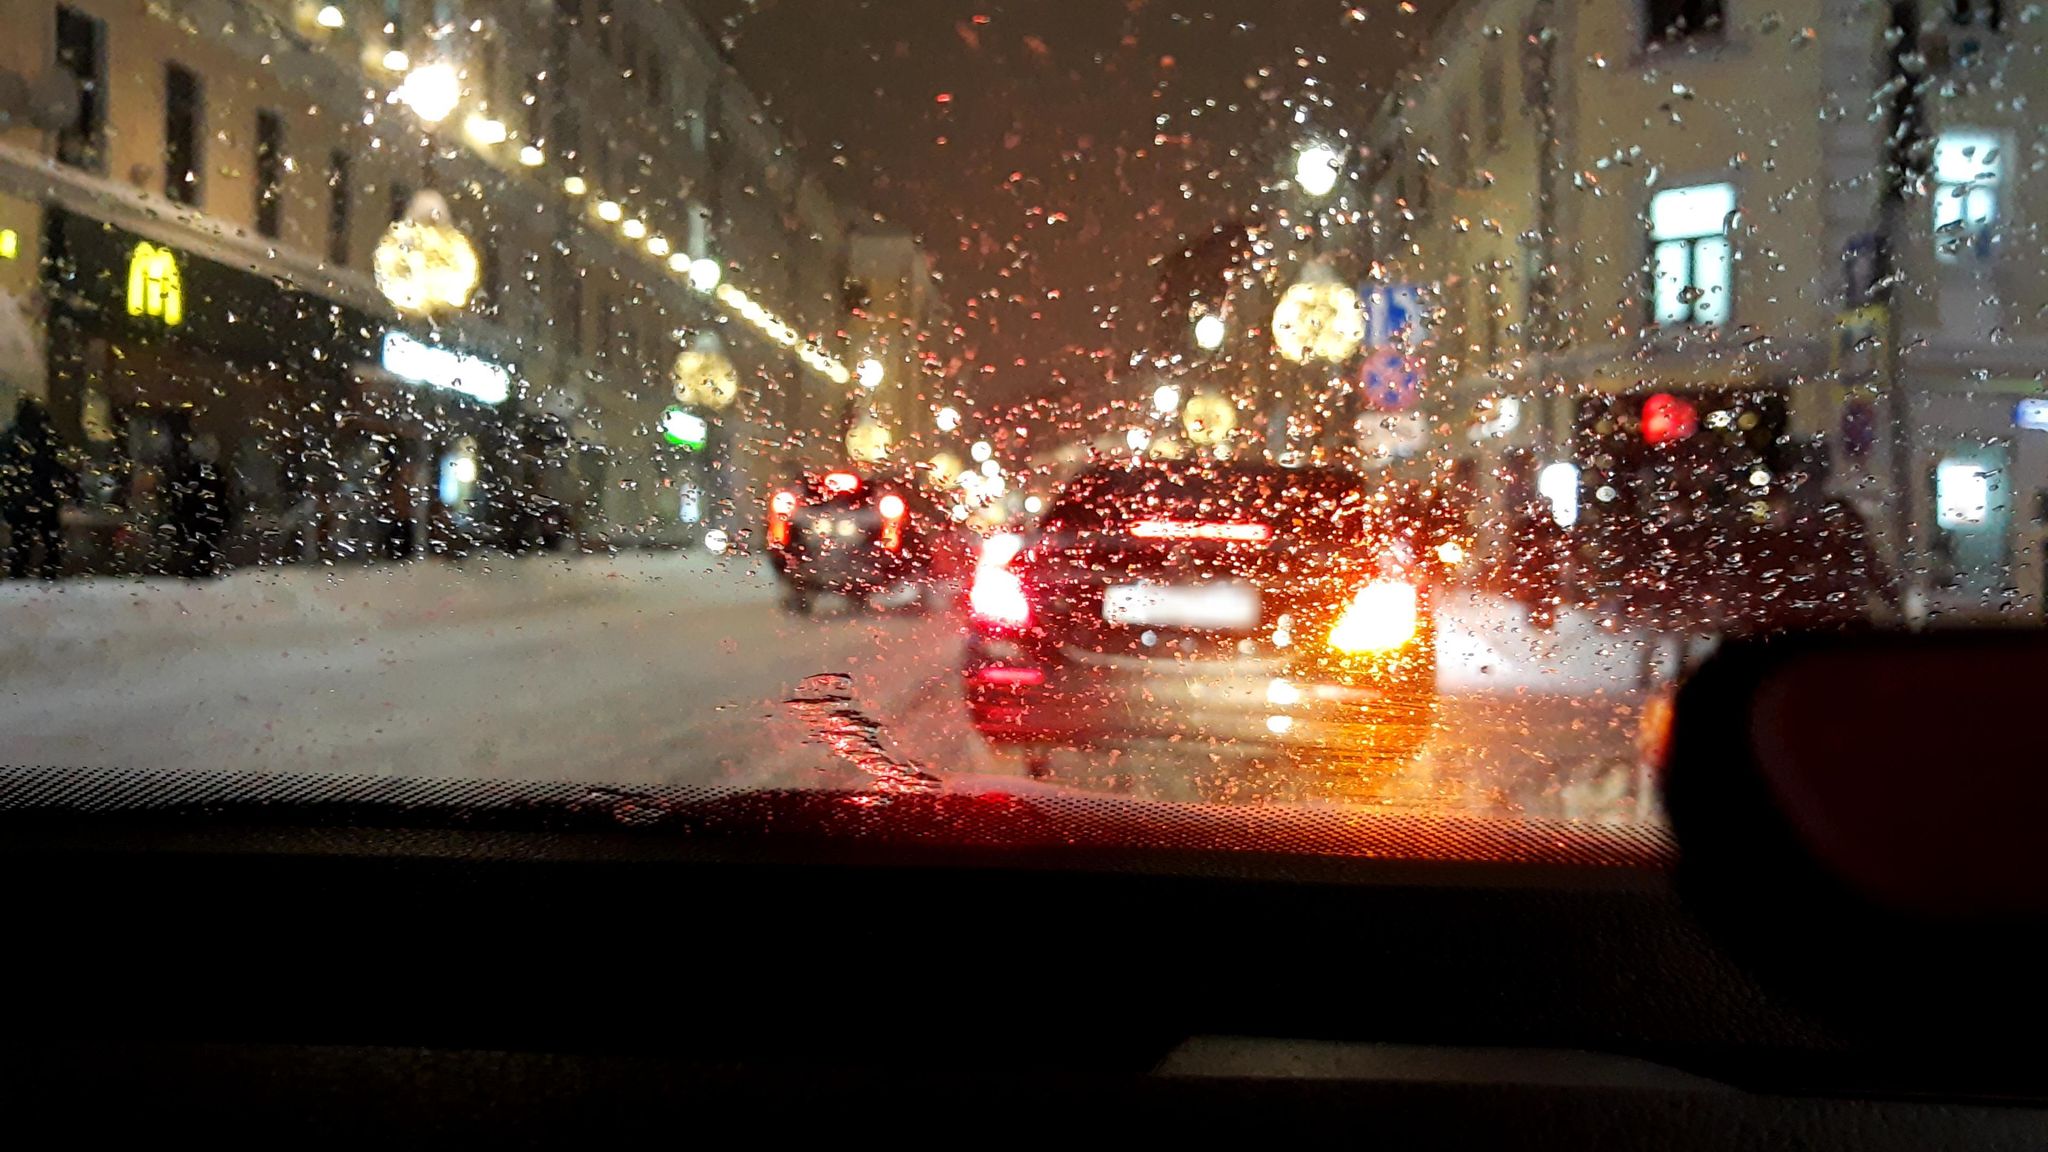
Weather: snowy
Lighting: night
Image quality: slightly poor
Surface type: driving surface
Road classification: secondary
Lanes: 3
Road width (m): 3.6
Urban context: urban centre
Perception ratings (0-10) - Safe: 6.17, Lively: 6.96, Beautiful: 2.69, Boring: 2.31, Depressing: 4.59, Wealthy: 4.27